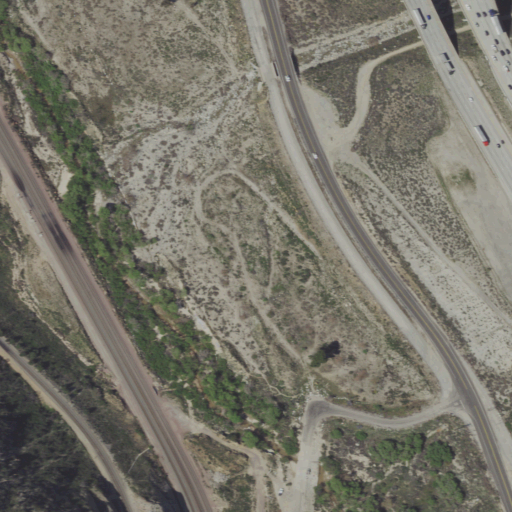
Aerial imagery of valley in California named Cleghorn Canyon containing grassland, low intensity development, medium intensity development, open development, and shrub